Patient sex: F
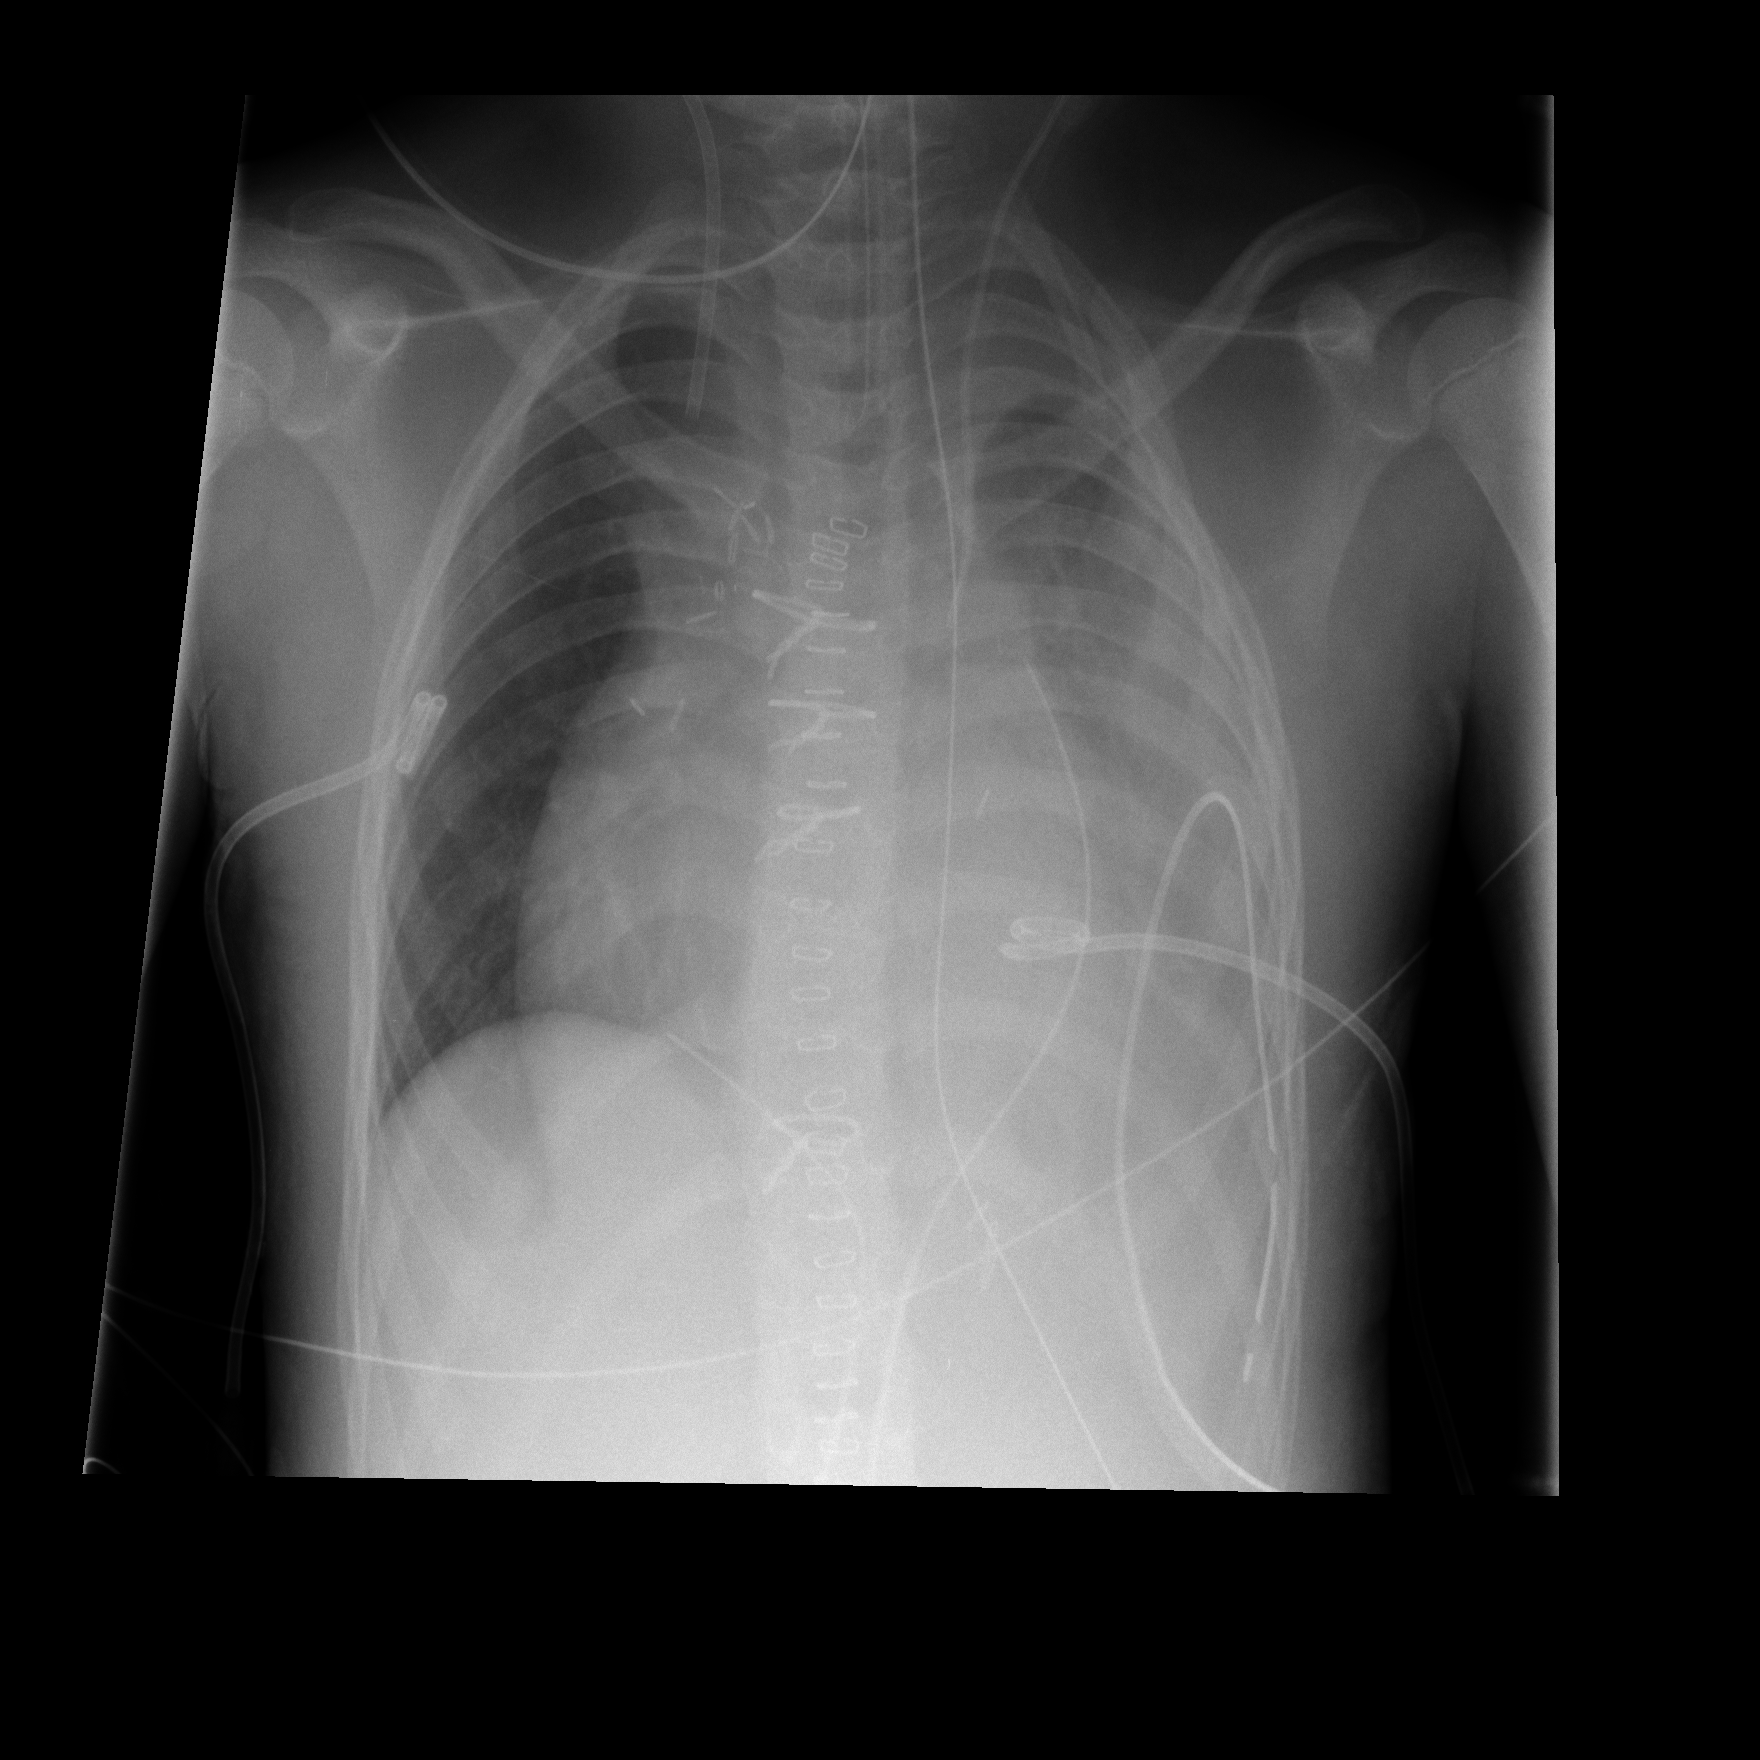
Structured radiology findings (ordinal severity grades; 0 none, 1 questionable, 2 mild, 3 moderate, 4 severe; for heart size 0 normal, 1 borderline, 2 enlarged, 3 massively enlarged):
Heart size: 2
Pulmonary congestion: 0
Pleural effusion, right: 0
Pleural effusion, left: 4
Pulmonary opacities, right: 0
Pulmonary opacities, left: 4
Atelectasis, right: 0
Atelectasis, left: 4